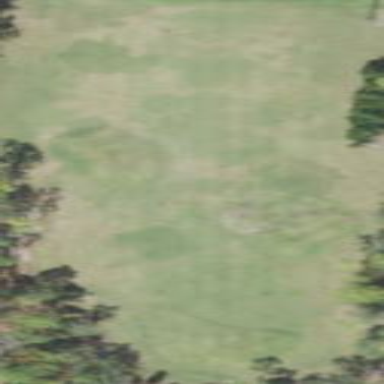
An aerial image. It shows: Grassy area designated as driving range for golf.